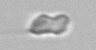
Label: detritus_transparent